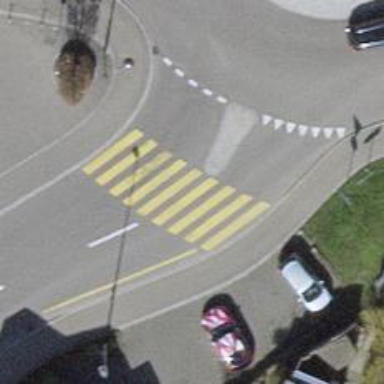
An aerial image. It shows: Uncontrolled zebra crossing with zebra markings.